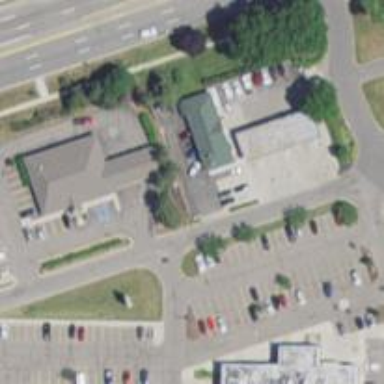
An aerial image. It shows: Convenience shop.